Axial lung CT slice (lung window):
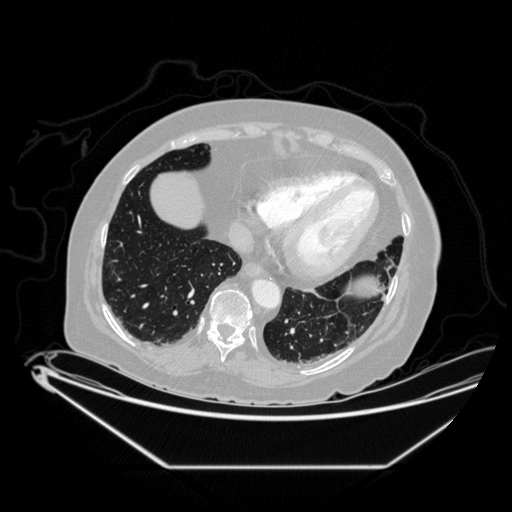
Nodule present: no